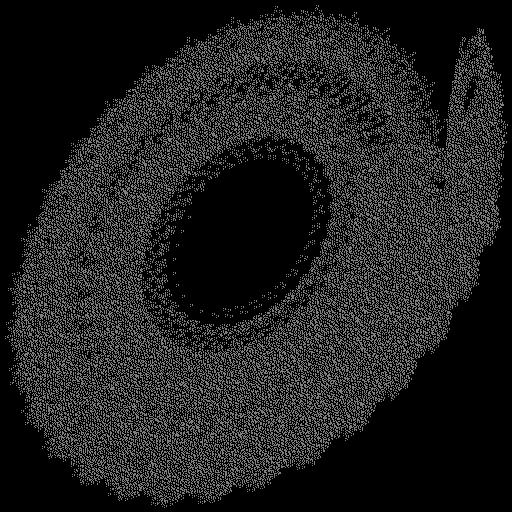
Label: octopuslegs